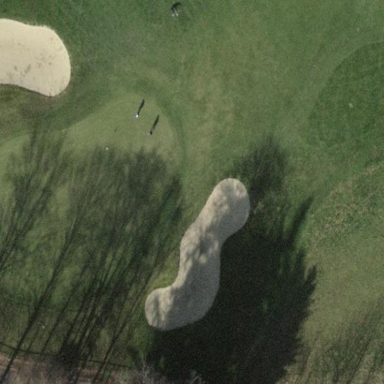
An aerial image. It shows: Bunker on golf course.